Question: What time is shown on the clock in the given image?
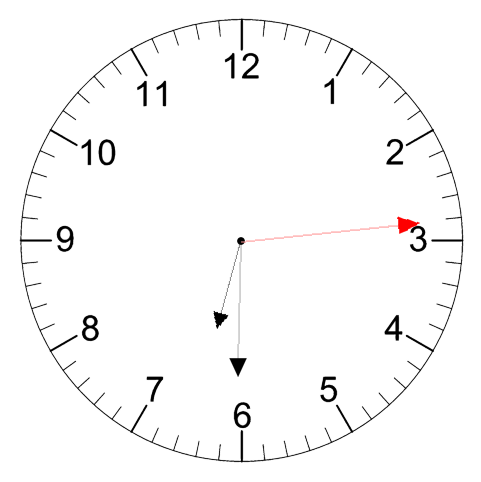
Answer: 06:30:14